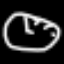
Label: clock